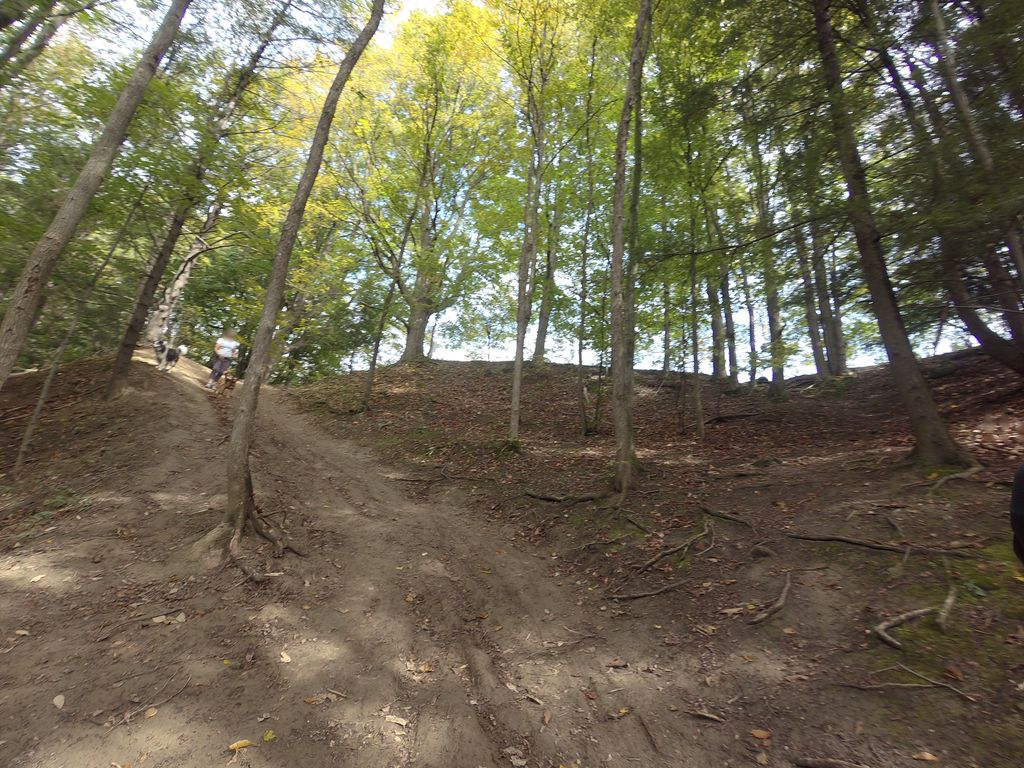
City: hamilton